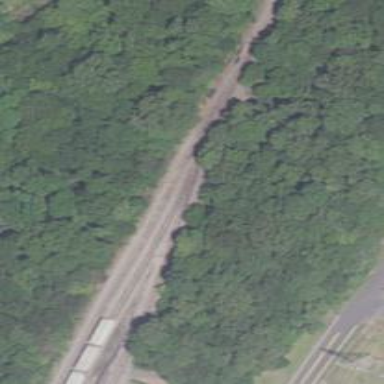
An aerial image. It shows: Rail spur service.